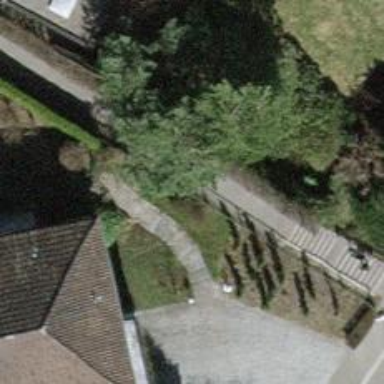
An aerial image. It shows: Steps with unpaved surface.